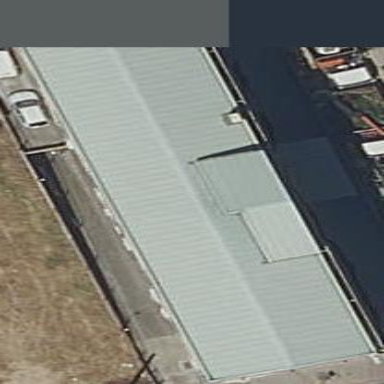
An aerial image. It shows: Industrial building.